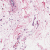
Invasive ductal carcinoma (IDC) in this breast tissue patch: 0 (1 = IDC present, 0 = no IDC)